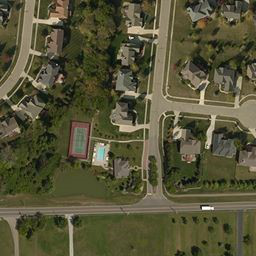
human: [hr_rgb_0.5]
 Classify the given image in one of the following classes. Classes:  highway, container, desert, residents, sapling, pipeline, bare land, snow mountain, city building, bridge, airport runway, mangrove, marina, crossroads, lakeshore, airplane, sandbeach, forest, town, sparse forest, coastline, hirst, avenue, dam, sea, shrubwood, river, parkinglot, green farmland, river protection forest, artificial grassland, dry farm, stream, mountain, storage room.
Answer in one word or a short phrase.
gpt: town